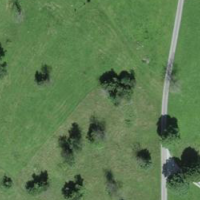
EUNIS habitat code: 24
Species observed at this site:
Primula veris
Luzula campestris